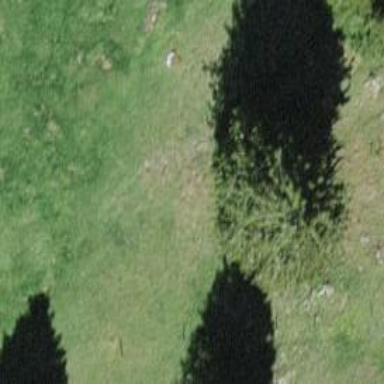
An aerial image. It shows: Needle-leaved tree in its natural environment.